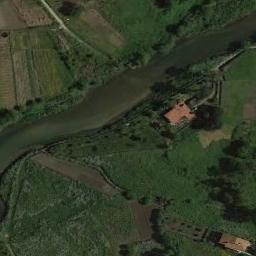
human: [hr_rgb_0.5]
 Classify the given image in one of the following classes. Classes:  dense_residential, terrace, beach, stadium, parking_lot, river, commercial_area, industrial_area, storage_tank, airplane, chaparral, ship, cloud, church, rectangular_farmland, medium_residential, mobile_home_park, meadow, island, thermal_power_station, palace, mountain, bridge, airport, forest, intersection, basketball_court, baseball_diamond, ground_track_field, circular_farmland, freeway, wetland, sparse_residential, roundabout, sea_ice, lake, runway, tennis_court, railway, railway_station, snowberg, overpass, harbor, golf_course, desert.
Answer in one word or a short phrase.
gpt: river